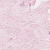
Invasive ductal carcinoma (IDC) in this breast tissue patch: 0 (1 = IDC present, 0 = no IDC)